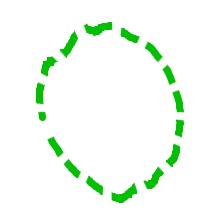
Shape: circle